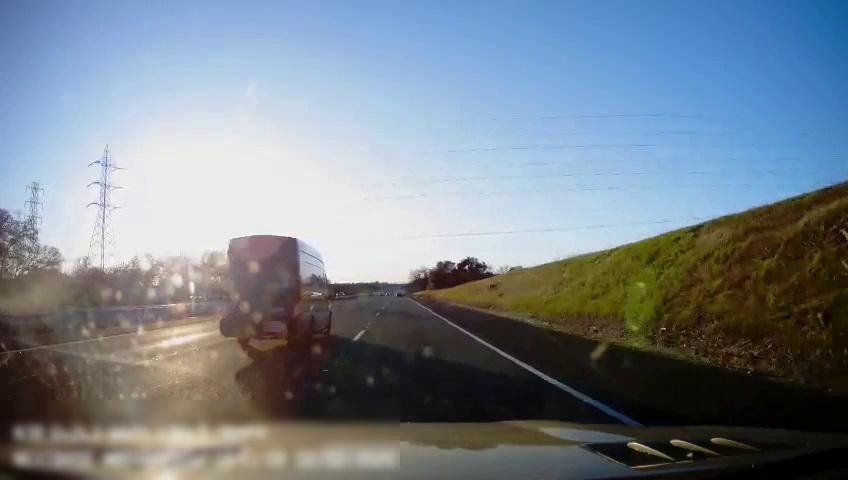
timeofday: Day
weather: Cloudy
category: Drivable Space
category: Vehicles | Van
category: Lanes | Alternate Lane
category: Lanes | Current Lane
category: Lanes | Current Lane
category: Lanes | Alternate Lane